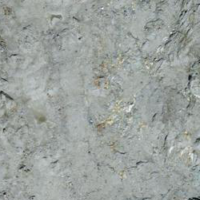
EUNIS habitat code: 48
Species observed at this site:
Aglais urticae